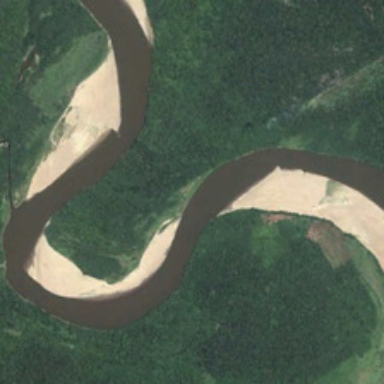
A crooked river flows through residential areas .